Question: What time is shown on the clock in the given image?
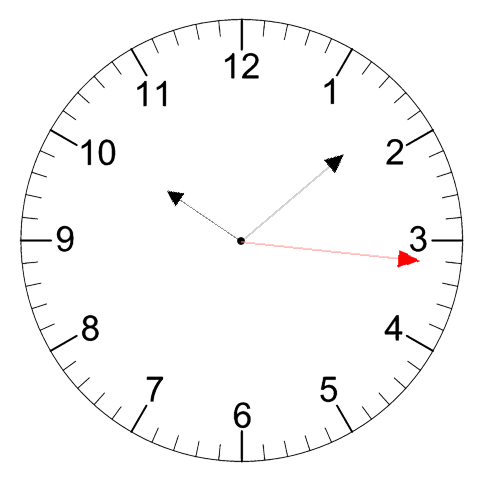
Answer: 10:08:16